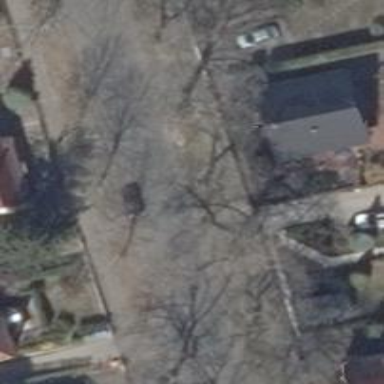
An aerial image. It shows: Sidewalk.